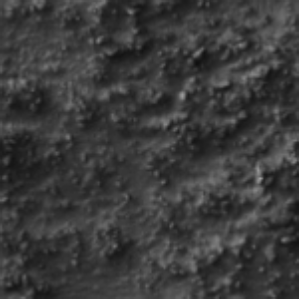
Label: frost